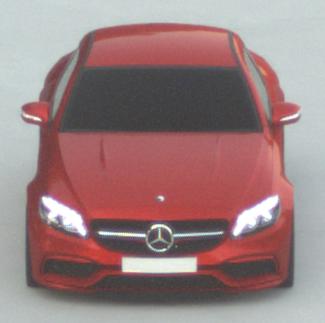
Make: Mercedes-Benz
Model: C 43 AMG
Detailed model: C-Class (205) AMG Limousine
Model produced from: 2016/10
Model produced until: 2018/04
Doors: 4
Color: red
Road condition: dry road
Daytime: sunrise or sunset
Contrast: low contrast